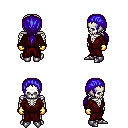
a pixel art fantasy rpg character, male body template, skeleton, red robe, magenta pants, blue ponytail hairstyle, gold gloves, metal boots, four views (front, back, left, right), 2x2 character sprite sheet, small pixel art, hard edges, no anti-aliasing